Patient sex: F
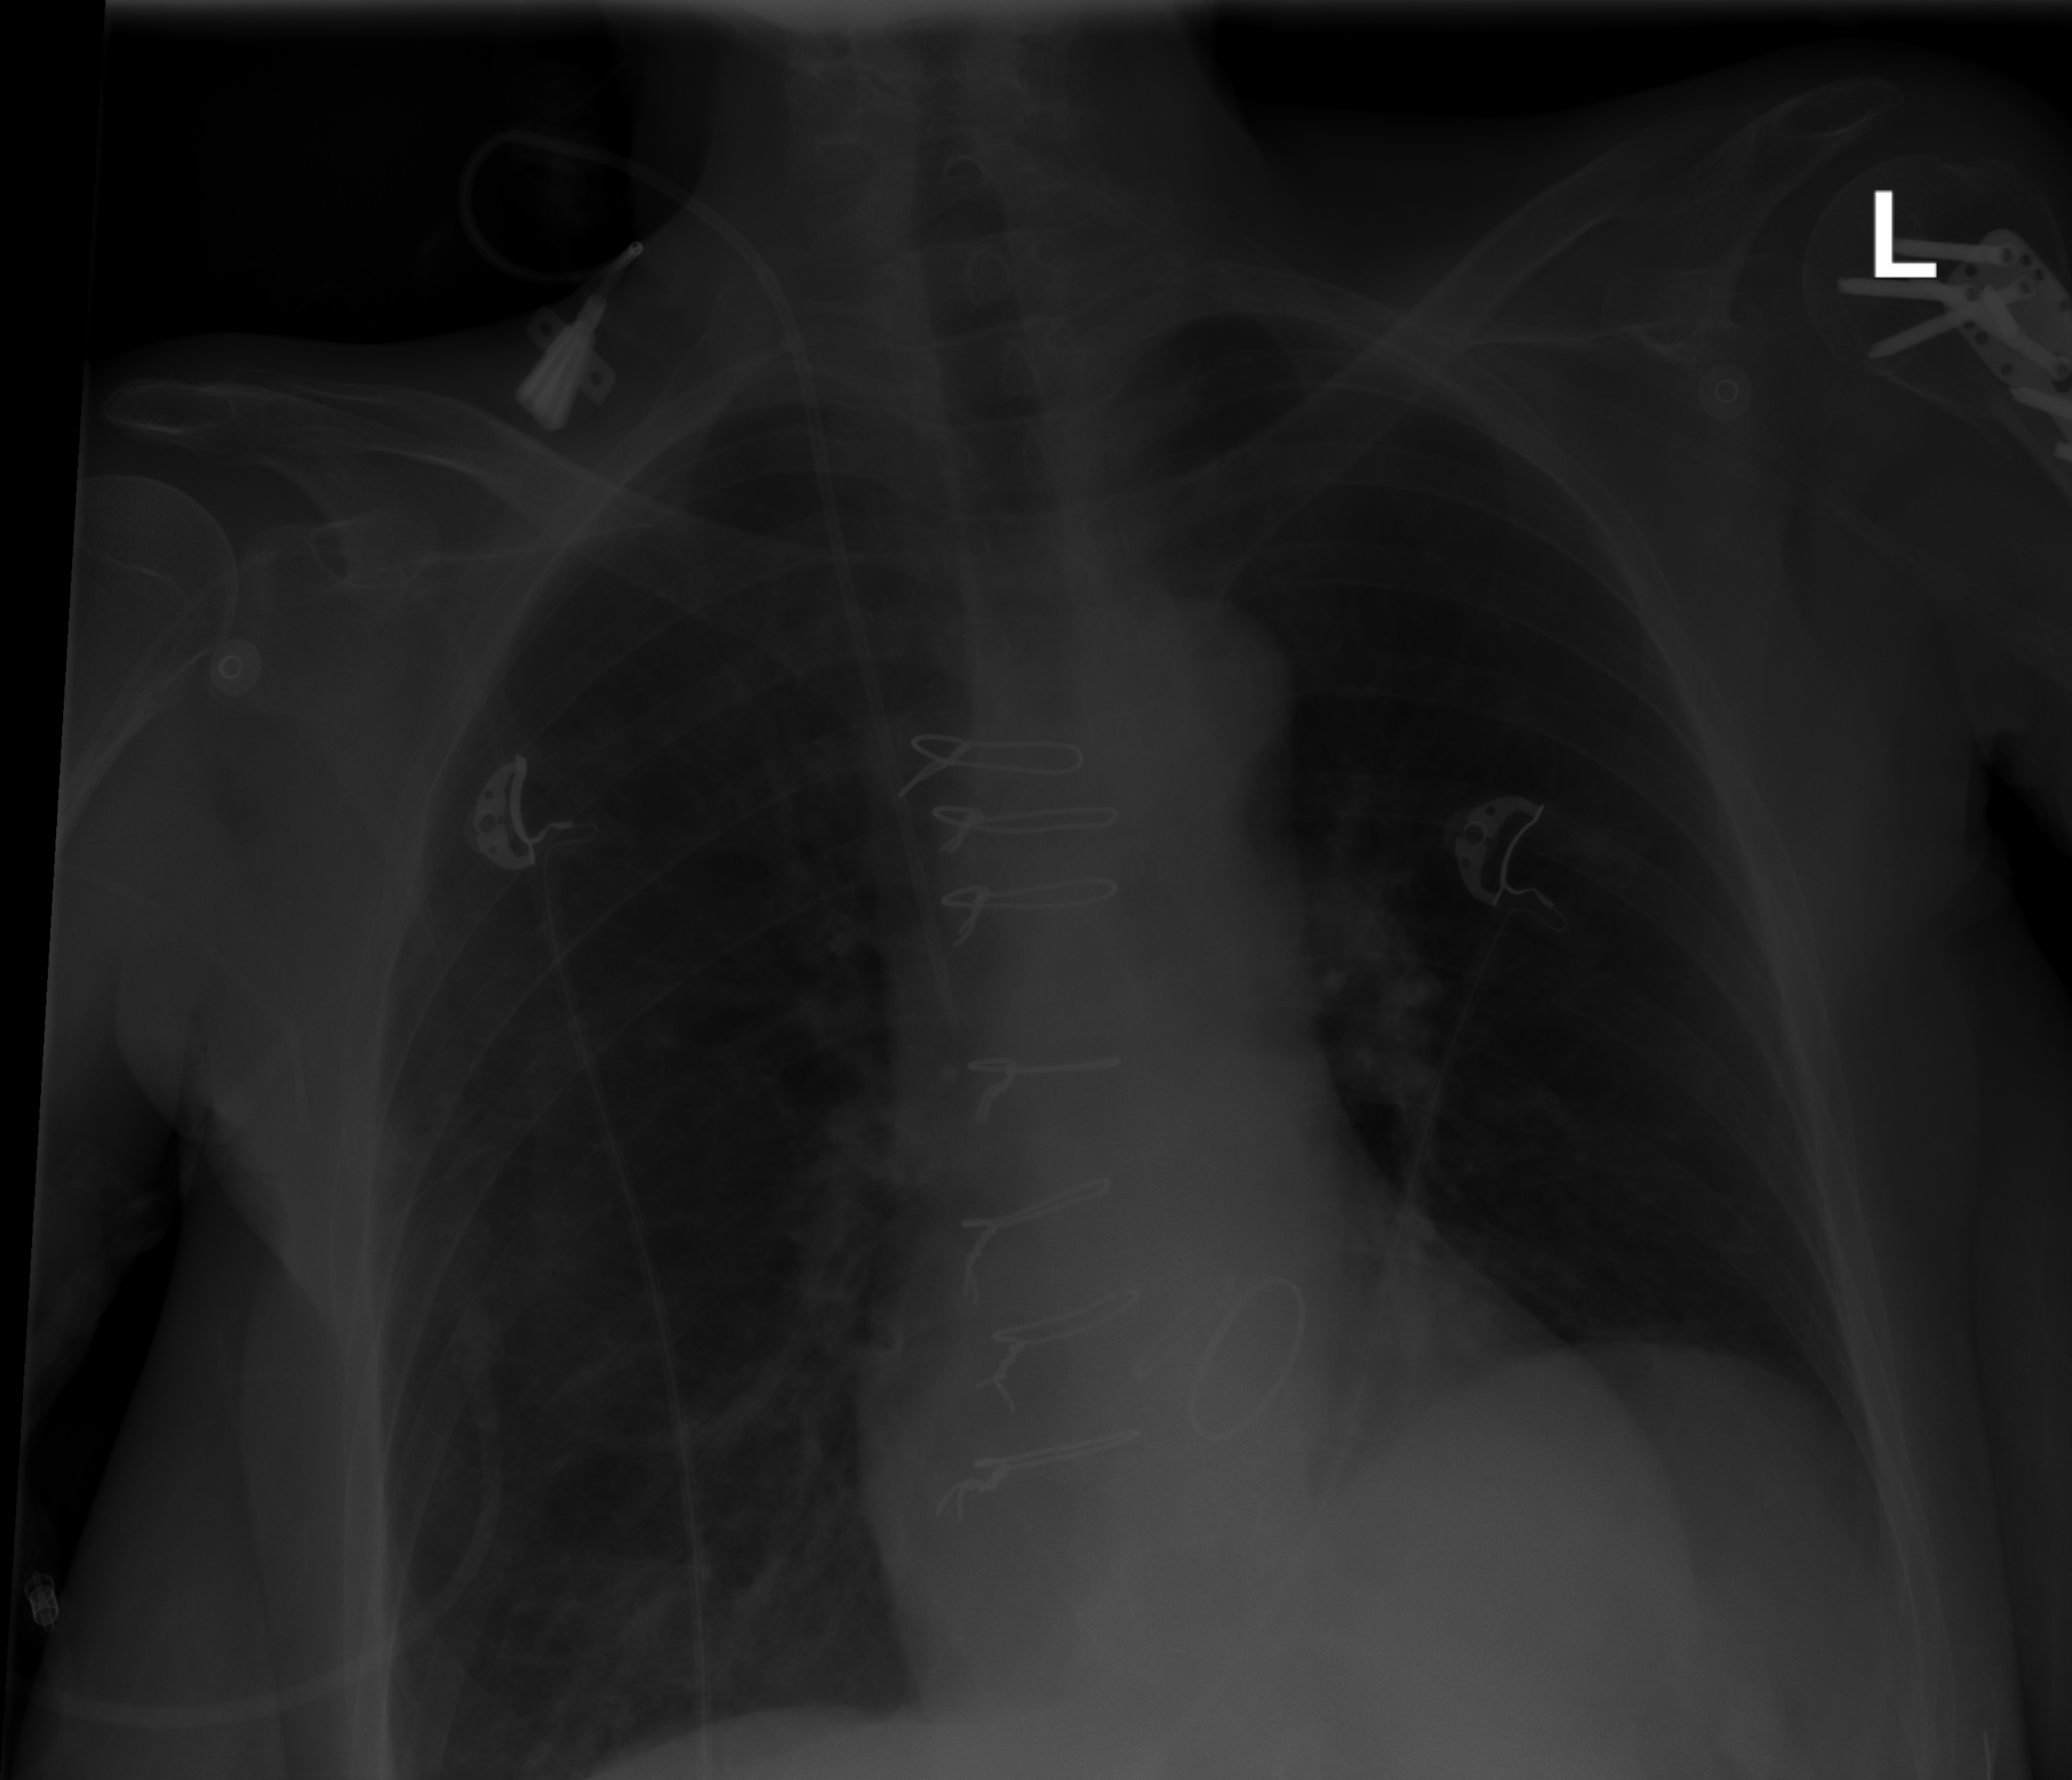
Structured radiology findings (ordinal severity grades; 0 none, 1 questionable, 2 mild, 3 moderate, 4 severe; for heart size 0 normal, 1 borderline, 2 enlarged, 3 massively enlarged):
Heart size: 0
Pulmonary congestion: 0
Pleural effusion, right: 0
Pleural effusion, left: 0
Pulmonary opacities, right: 1
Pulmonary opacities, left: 0
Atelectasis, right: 2
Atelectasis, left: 0